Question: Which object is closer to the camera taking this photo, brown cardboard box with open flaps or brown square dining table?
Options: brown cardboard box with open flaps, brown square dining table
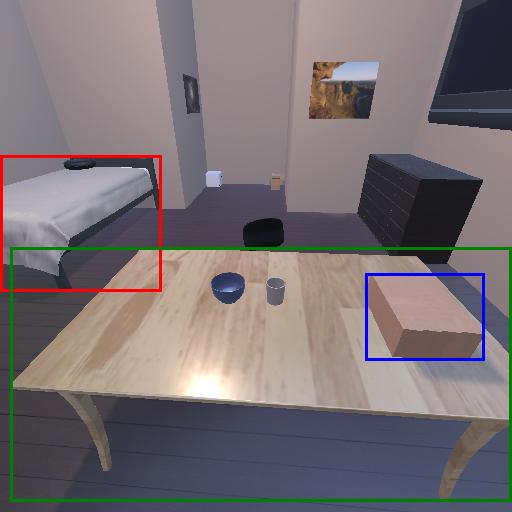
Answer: brown cardboard box with open flaps